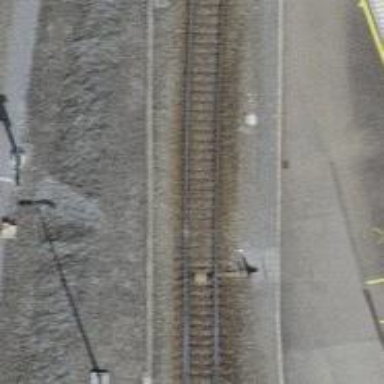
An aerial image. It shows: Railway switch.